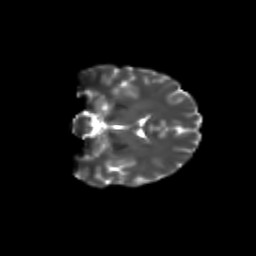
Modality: T2w
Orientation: coronal
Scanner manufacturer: siemens
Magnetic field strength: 3 T
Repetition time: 9.2 s
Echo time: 0.084 s